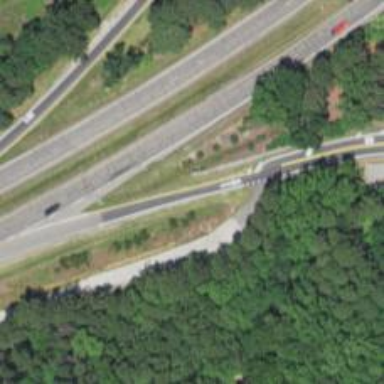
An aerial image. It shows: Trunk link highway.